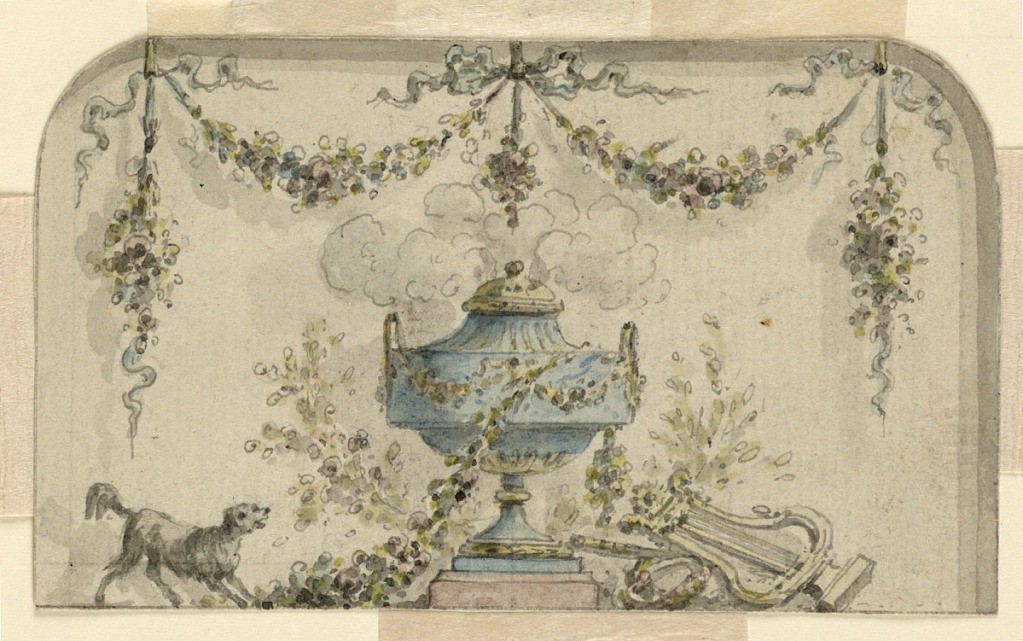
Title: Design for the decoration of a panel
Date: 1760–1780
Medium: Black chalk, brush and watercolor on paper
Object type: Drawing
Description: The upper corners are curved. A censer stands in the center; a dog is at left, musical instruments lie at right. Festoons have above.